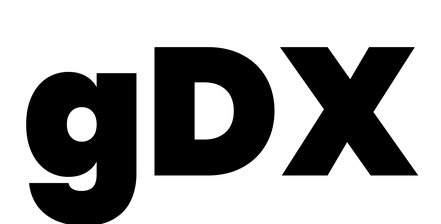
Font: Poppins-Black